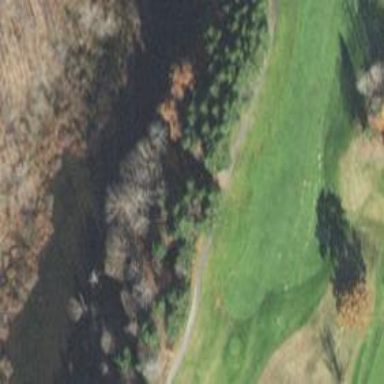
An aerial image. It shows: Path used for both walking and golf.